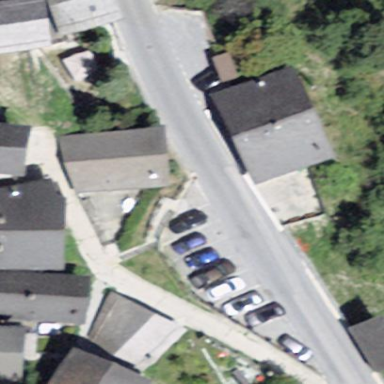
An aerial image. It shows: Parking area.